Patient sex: F
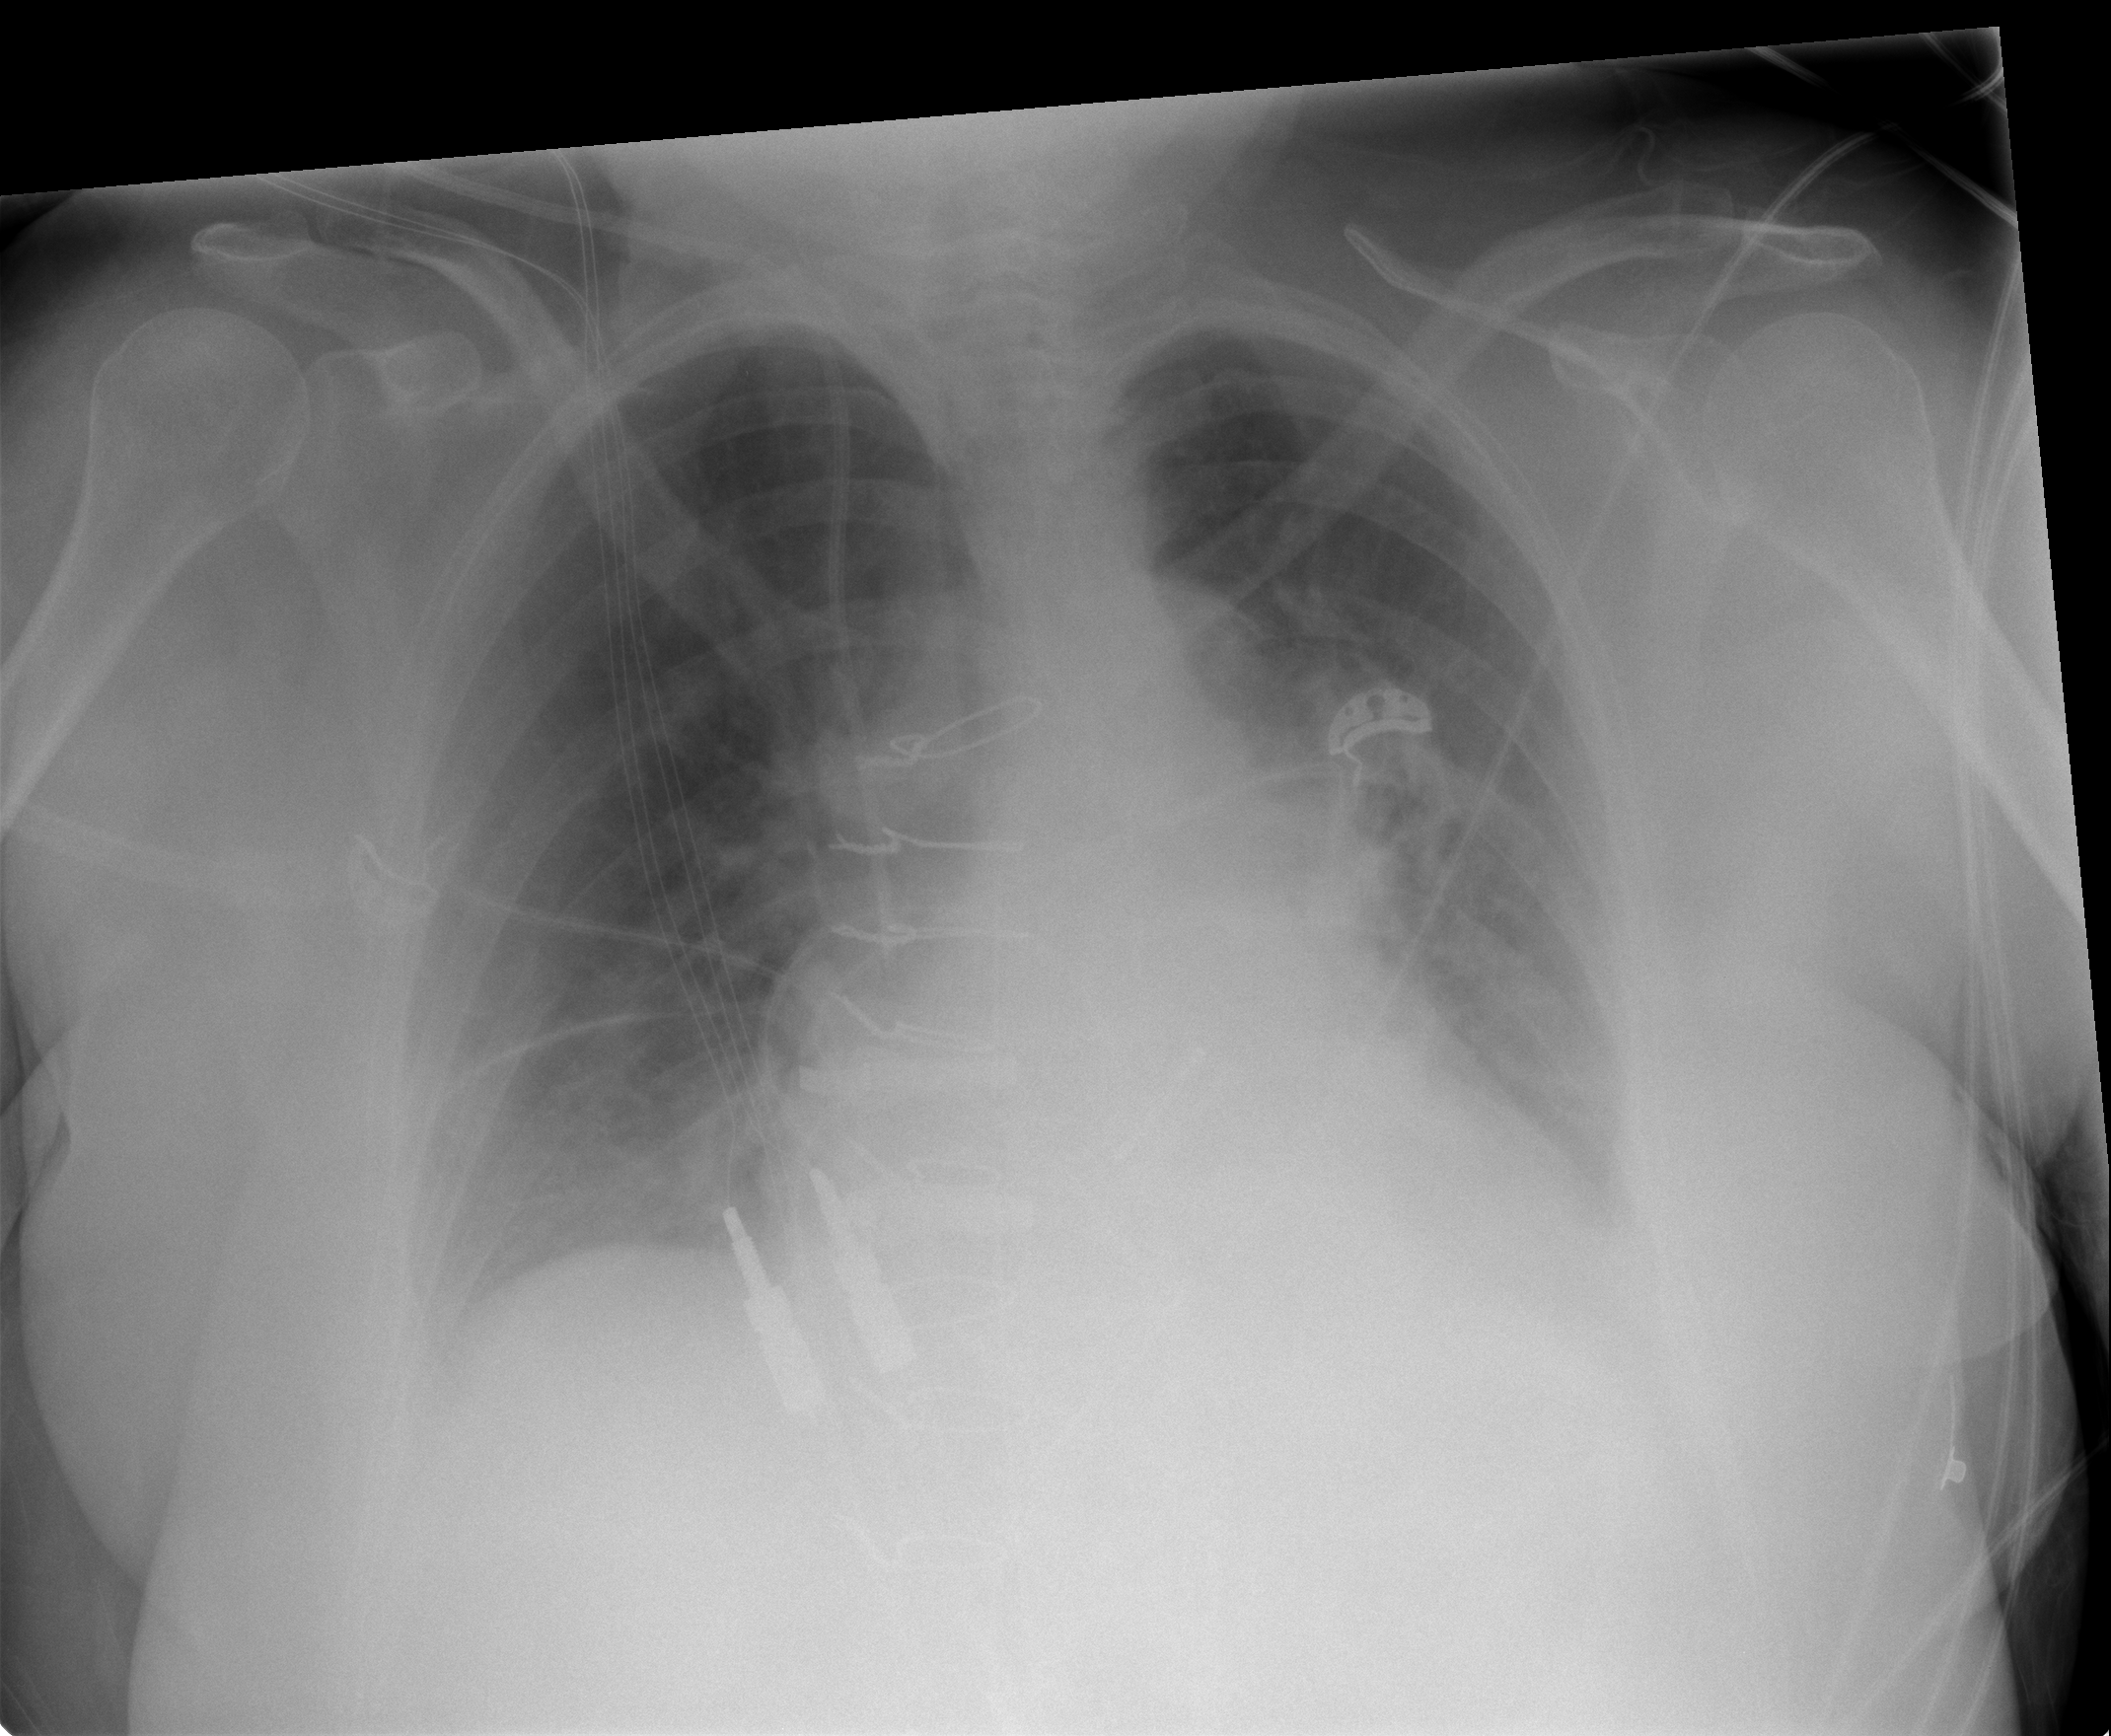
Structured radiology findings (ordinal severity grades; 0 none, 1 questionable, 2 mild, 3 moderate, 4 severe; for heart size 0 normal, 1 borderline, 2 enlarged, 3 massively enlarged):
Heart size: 0
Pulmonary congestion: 0
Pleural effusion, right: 0
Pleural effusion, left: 2
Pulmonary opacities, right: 0
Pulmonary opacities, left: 0
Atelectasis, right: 0
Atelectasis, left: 1